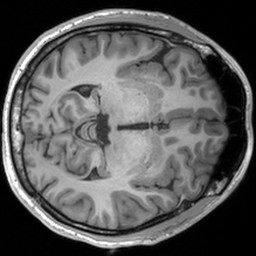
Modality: T1w
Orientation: axial
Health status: healthy
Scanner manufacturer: siemens
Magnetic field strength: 3 T
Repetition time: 1.9 s
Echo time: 0.00226 s